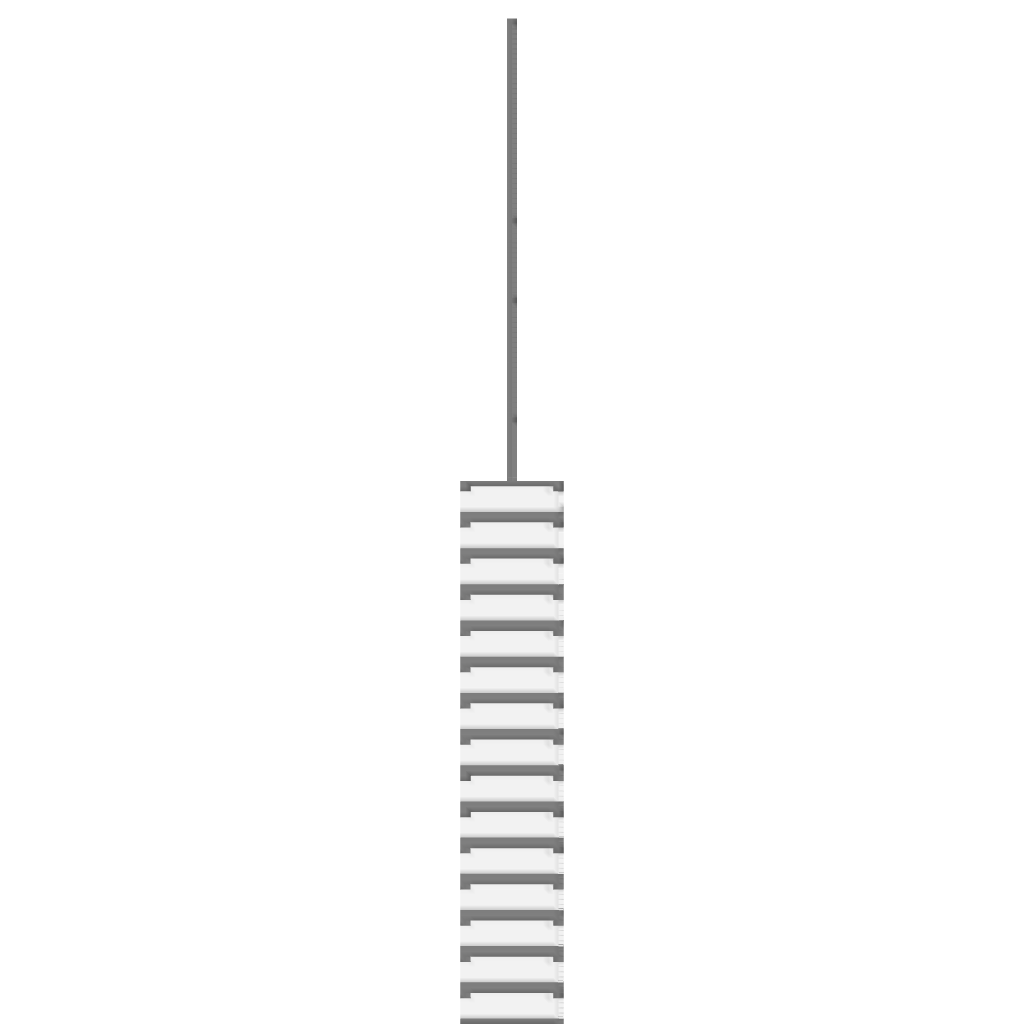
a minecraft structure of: Skyscraper bad low quality